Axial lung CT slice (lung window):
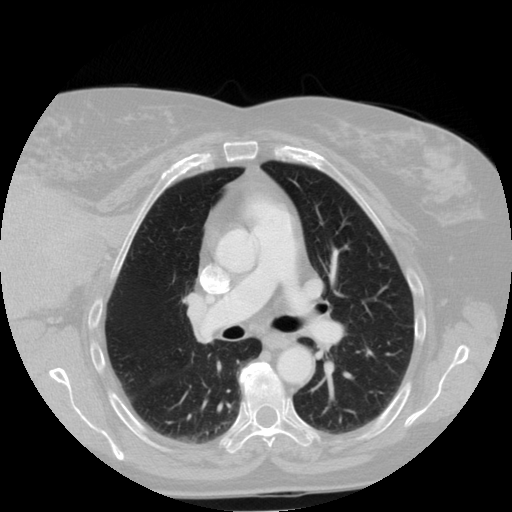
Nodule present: yes
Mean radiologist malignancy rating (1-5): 3.5